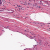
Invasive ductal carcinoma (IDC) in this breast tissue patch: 0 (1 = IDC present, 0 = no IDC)